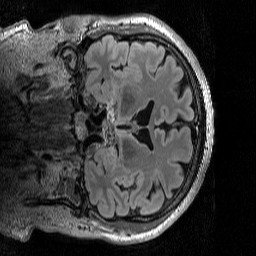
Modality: T2w
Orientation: coronal
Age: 60
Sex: male
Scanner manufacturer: siemens
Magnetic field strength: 3 T
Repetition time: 5 s
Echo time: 0.386 s